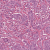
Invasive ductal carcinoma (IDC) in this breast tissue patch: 1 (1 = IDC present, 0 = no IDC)